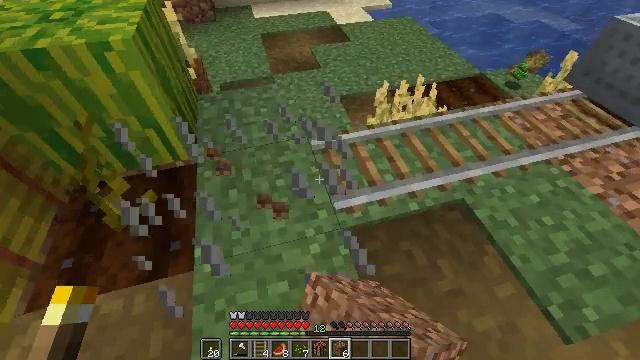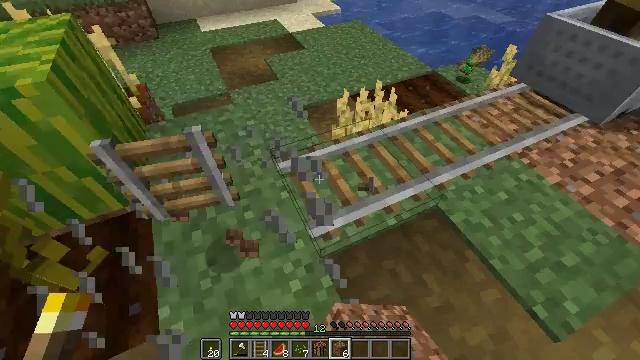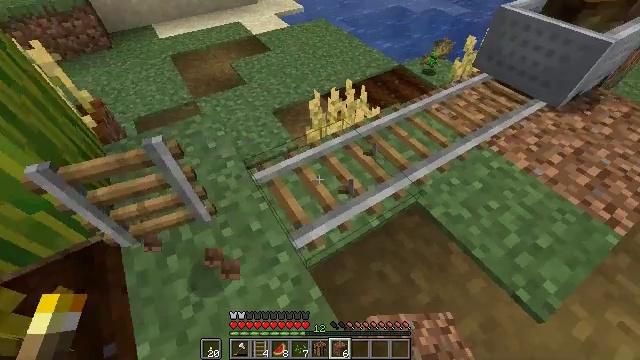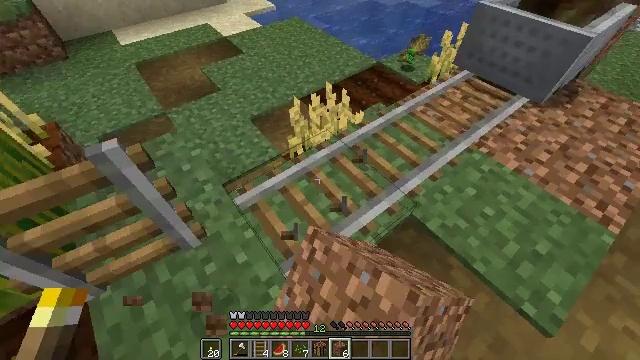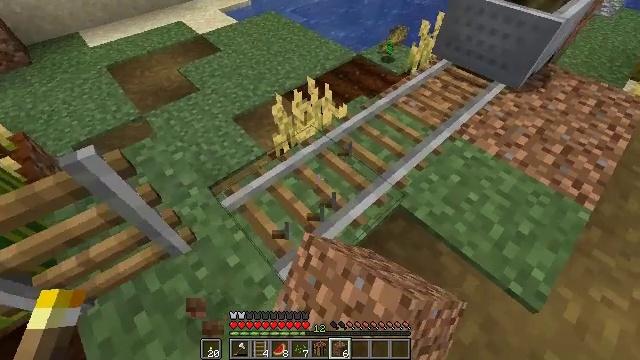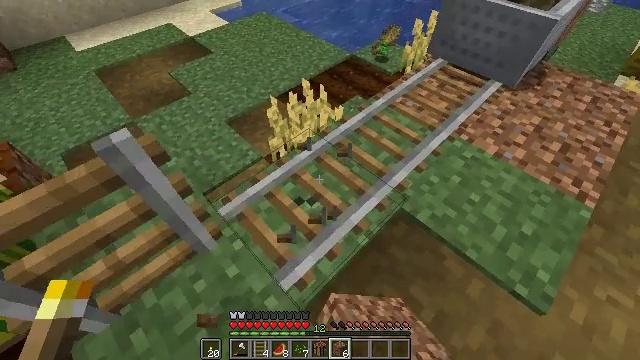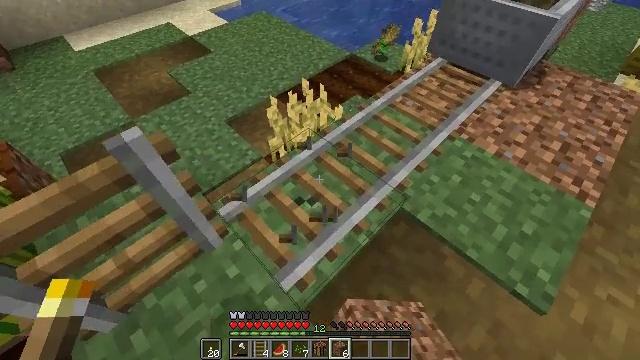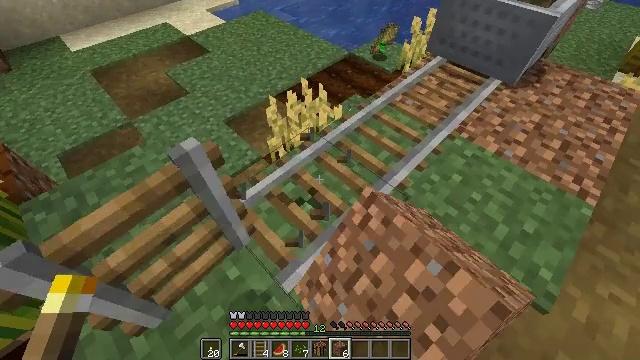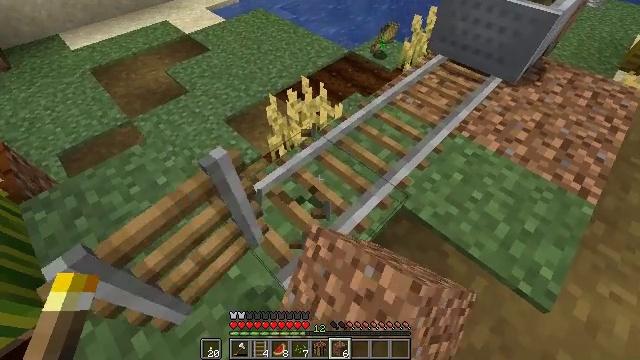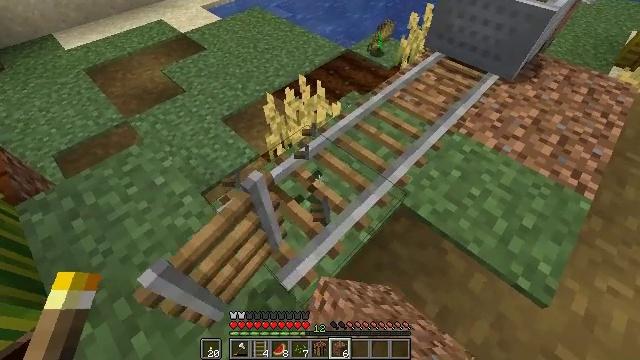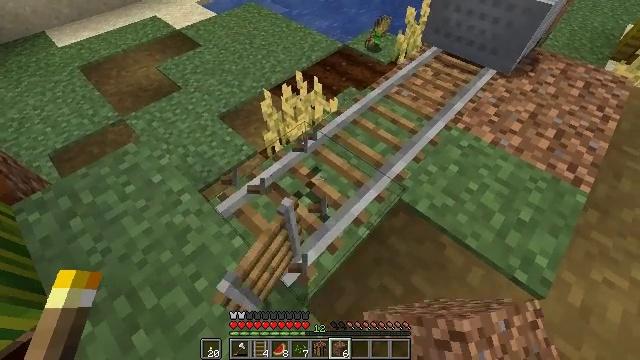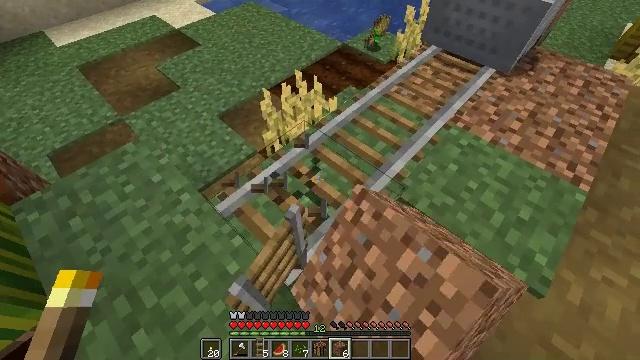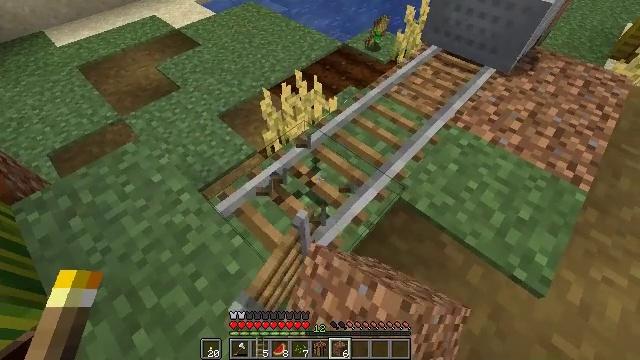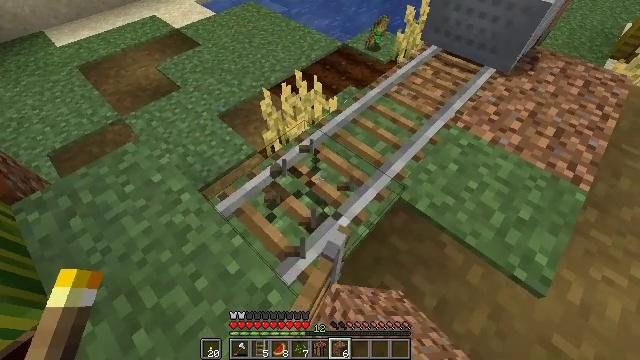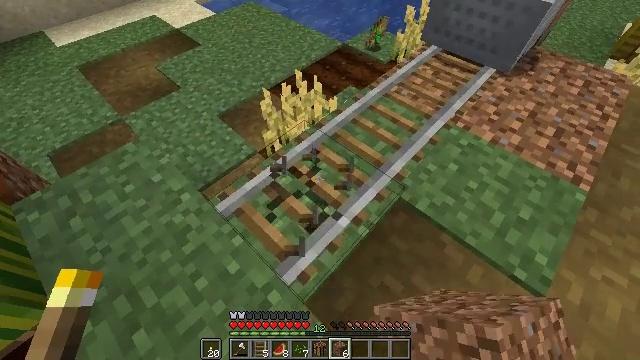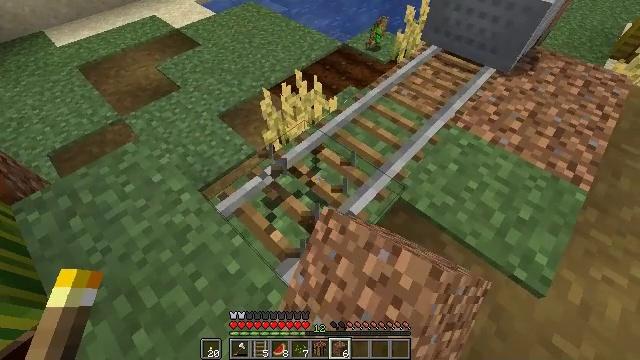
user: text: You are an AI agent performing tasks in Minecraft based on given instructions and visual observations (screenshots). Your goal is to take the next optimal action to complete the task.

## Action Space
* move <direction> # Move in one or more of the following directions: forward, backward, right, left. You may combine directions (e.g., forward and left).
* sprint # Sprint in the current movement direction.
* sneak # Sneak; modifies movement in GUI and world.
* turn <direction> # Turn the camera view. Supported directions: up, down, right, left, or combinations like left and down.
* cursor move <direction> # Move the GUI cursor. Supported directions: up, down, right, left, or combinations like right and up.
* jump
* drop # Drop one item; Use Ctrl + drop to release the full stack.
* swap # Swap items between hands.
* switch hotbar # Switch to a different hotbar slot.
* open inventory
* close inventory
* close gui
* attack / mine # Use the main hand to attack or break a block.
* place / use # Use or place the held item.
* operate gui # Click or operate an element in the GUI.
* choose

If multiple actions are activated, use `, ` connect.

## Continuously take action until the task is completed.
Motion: motion action
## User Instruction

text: Pick up the rail by attacking it.
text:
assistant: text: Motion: move forward, turn right, attack / mine
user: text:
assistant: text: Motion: move forward, turn right, attack / mine
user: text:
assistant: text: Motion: turn right, attack / mine
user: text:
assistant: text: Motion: turn right and down, attack / mine
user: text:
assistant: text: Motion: turn right, attack / mine
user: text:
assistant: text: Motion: attack / mine
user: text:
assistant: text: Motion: attack / mine
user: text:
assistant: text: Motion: attack / mine
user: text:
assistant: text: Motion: attack / mine
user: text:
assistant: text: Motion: attack / mine
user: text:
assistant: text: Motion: attack / mine
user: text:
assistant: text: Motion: attack / mine
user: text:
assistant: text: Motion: attack / mine
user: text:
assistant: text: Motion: attack / mine
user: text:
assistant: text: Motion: attack / mine
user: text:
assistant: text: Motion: attack / mine
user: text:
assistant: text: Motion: attack / mine
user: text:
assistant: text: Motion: attack / mine
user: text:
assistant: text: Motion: attack / mine
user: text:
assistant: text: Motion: attack / mine
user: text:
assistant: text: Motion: attack / mine
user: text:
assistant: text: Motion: attack / mine
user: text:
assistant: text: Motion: attack / mine
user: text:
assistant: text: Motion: attack / mine
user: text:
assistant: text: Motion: attack / mine
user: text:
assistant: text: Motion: attack / mine
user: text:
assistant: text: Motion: turn right, attack / mine
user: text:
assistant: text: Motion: move forward, turn right, attack / mine
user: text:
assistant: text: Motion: move forward, turn right, attack / mine
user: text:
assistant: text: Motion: move forward, turn right and up, attack / mine